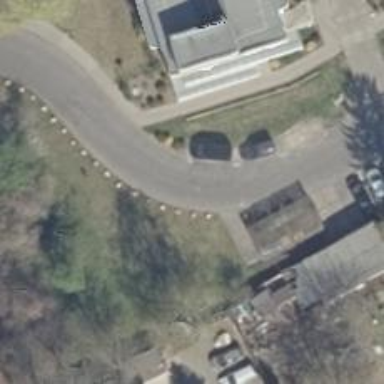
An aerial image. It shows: Service road with separate sidewalk.